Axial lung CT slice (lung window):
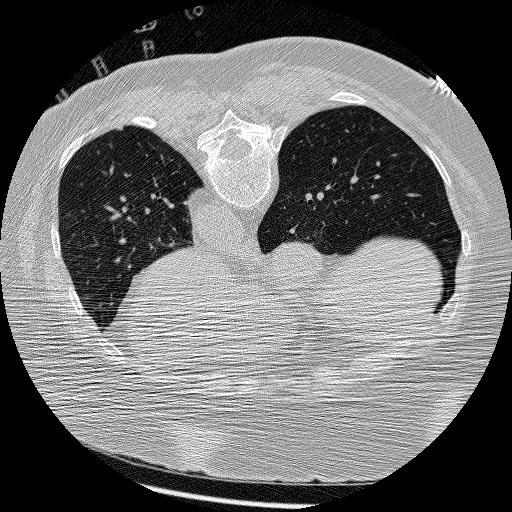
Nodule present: no